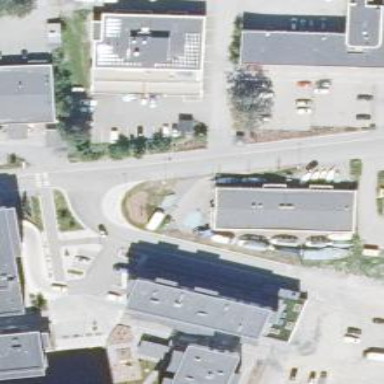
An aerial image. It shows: Asphalt cycleway.